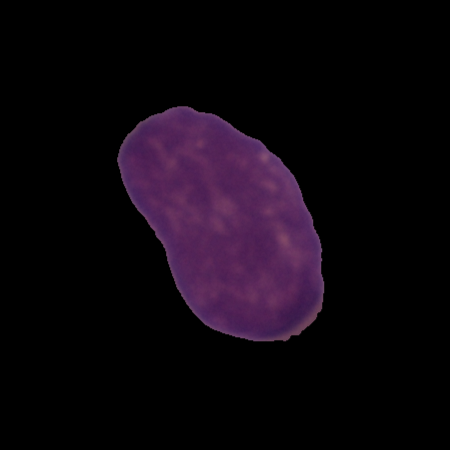
Label: healthy